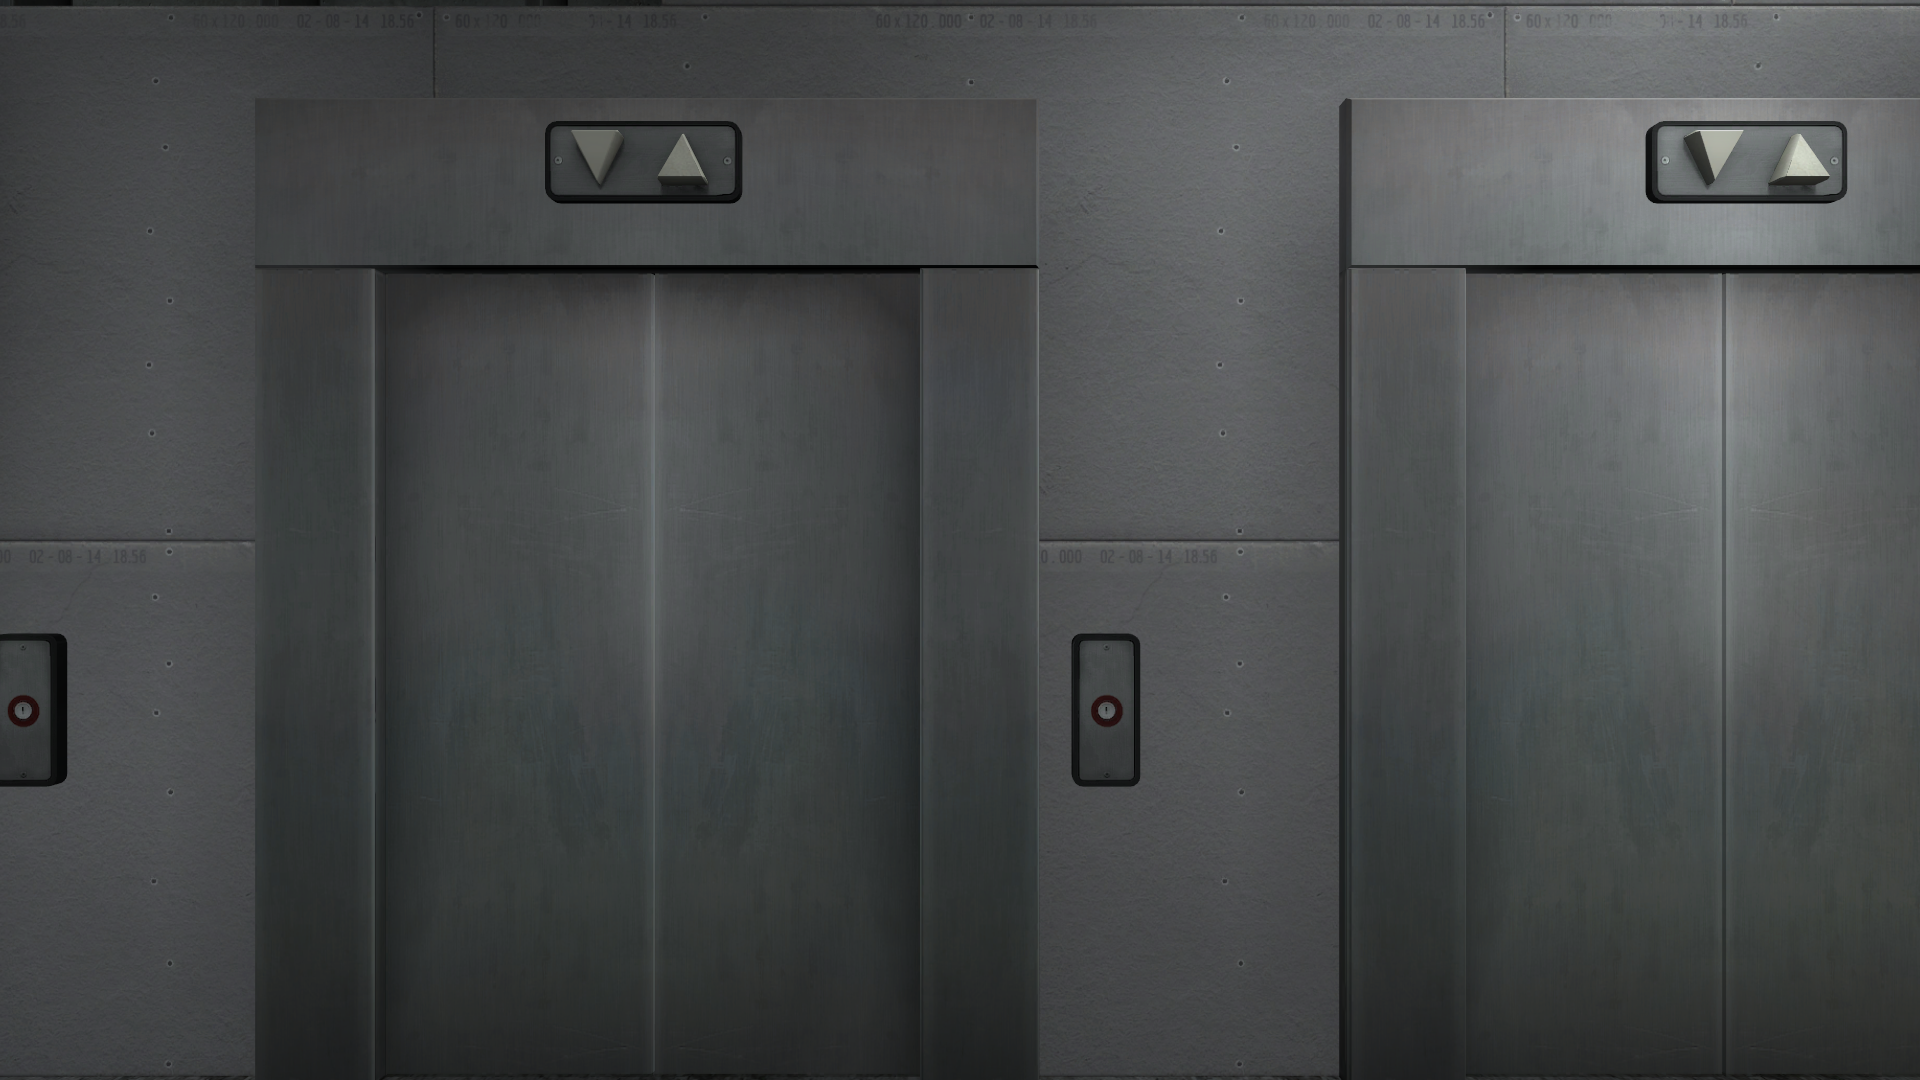
Map: de_vertigo